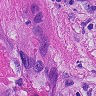
Metastatic tissue present: yes